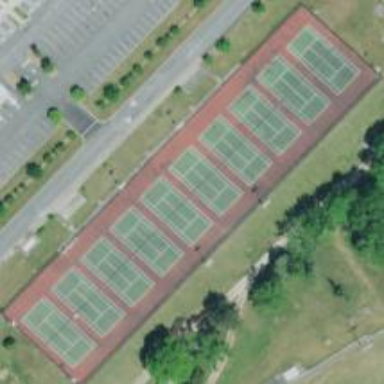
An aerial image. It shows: Tennis court on the leisure land pitch.